Question: Is it possible to change title font color in an application tile image on Windows Phone 7.1, if so, how?
For example, let's say I'm developing an application with the tile shown below, (how) can I change color of "Fake GSM Network" below to black.

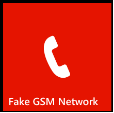
Answer: User can <URL>, but it will change all tiles.
You can't change a color of only one tile. You can make your application tile color static by replacing transparent background with solid one. You can't do that for applications you don't own.
You also can't change text font/color. It's always white.